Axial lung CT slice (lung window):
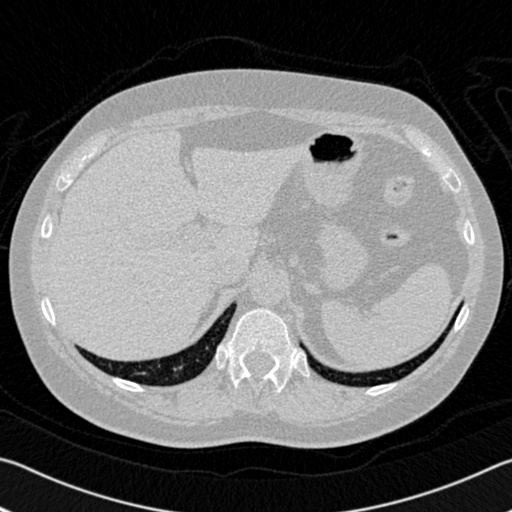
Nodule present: no